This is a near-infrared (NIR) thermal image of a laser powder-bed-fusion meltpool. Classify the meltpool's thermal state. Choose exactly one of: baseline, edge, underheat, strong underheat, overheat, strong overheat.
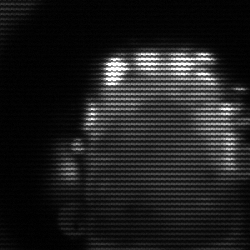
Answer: baseline